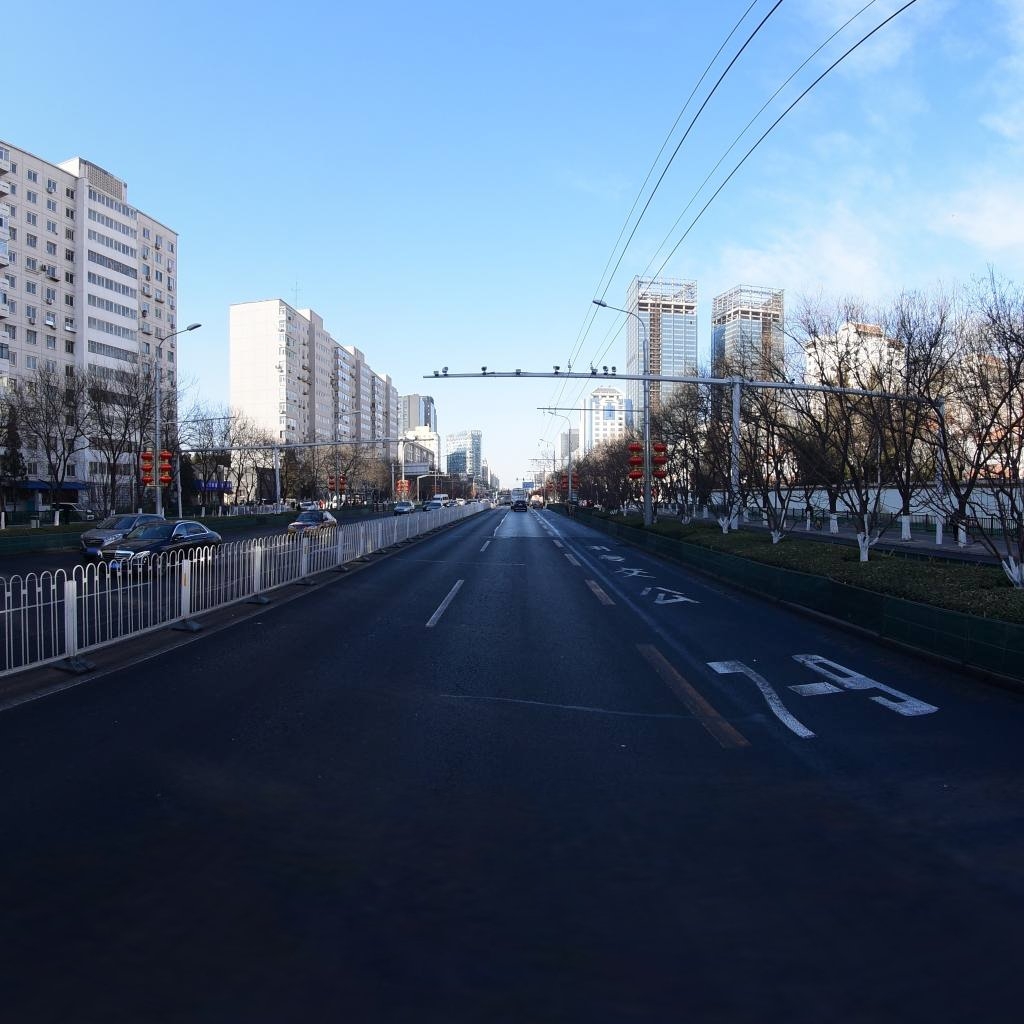
Region: Dongcheng
Road damage annotations: transverse patch, transverse patch